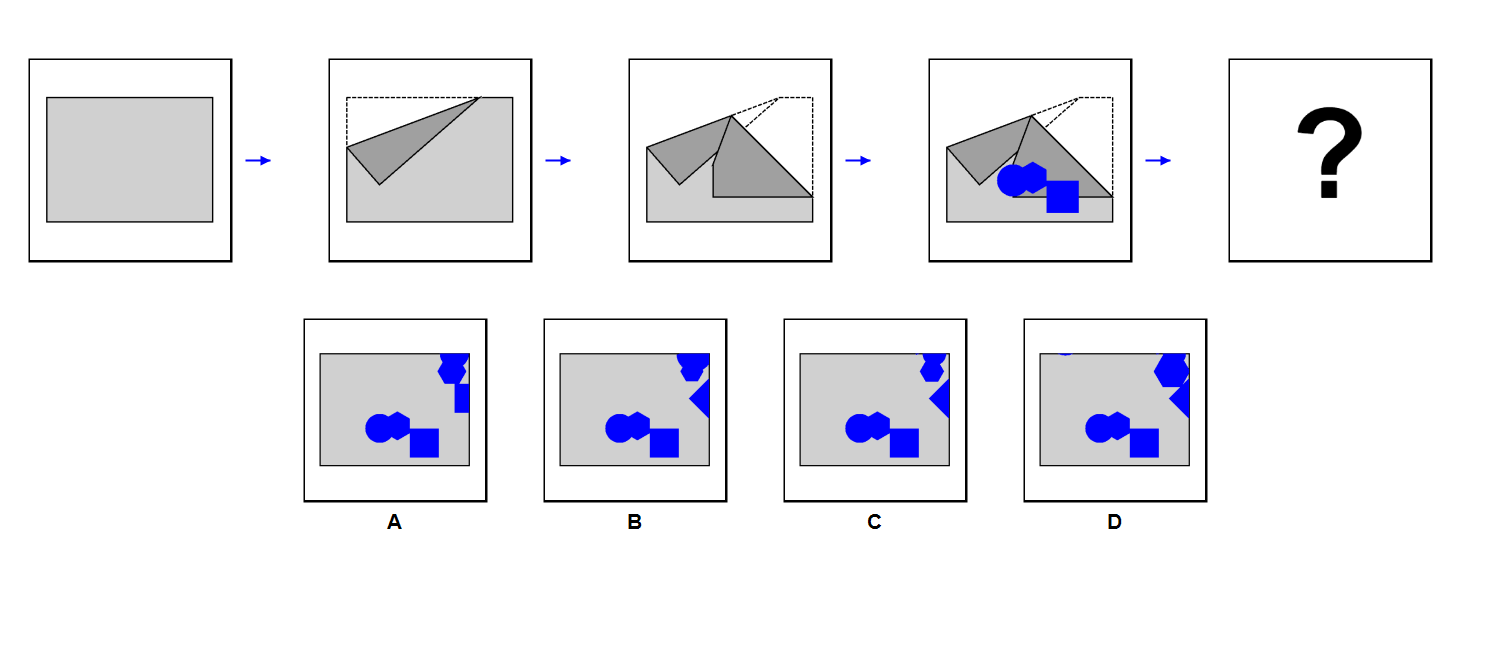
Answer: A